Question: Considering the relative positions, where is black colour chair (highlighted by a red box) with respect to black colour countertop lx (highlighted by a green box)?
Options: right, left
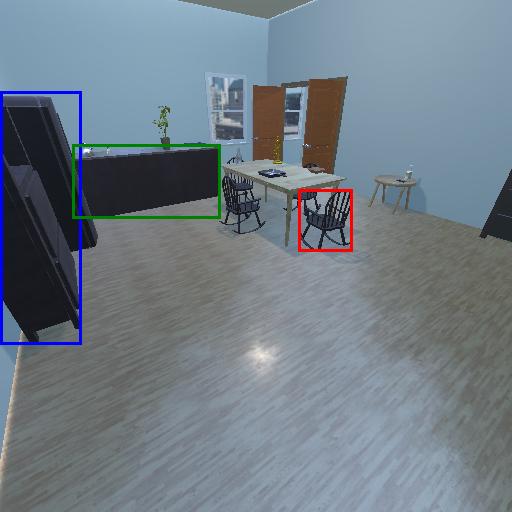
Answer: right